Question: I am having trouble connecting to my mongoose database. I just don't know if something is wrong with my code or if I need to install more mongoose packages. Or possibly reinstall everything. Can anyone tell me what the issue is?
The problematic lines are:
'''
var mongoose = require('mongoose');
mongoose.connect('mongodb://node:node@novus.modulusmongo.net:27017/Iganiq8o'); // connect to our database
'''
Is the application supposed to connect to the database automatically? Or do I need to run mongod in the background? My application runs perfectly and connects to the server without those lines. And here is the error from the command prompt:

Can someone please explain what the error is and how I can fix it? I don't understand what it says here. Thanks so much.
Full code:
'''
// server.js
// BASE SETUP
// =============================================================================
// call the packages we need
var express = require('express'); // call express
var app = express(); // define our app using express
var bodyParser = require('body-parser');
// configure app to use bodyParser()
// this will let us get the data from a POST
app.use(bodyParser.urlencoded({ extended: true }));
app.use(bodyParser.json());
var port = process.env.PORT || 8080; // set our port
var mongoose = require('mongoose');
mongoose.connect('mongodb://node:node@novus.modulusmongo.net:27017/Iganiq8o'); // connect to our database
// ROUTES FOR OUR API
// =============================================================================
var router = express.Router(); // get an instance of the express Router
// test route to make sure everything is working (accessed at GET http://localhost:8080/api)
router.get('/', function(req, res) {
res.json({ message: 'hooray! welcome to our api!' });
});
// more routes for our API will happen here
// REGISTER OUR ROUTES -------------------------------
// all of our routes will be prefixed with /api
app.use('/api', router);
// START THE SERVER
// =============================================================================
app.listen(port);
console.log('Magic happens on port ' + port);
'''
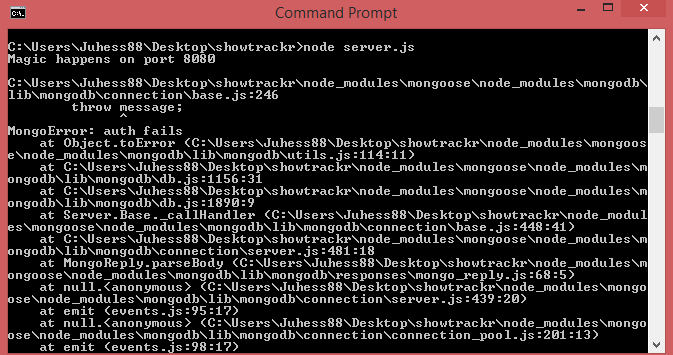
Answer: Looks like you used <URL> post as a reference. I did it as well, and it didn't connected to my Modulus database as I expected, I double checked the user and password to see if nothing was wrong and tried to connect using mongo shell from my machine with:
'mongo jello.modulusmongo.net:27017/your_url -u <user> -p <pass>'
And it worked, so I was puzzled and discovered that what solves the problem is an upgrade in mongoose to '3.8.0' instead of the used '3.6.13' and it worked flawlessly, it connects to the Modulus database, although I don't know what happens or why it happens, it must be something with mongoose.